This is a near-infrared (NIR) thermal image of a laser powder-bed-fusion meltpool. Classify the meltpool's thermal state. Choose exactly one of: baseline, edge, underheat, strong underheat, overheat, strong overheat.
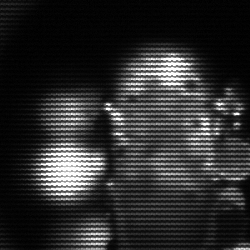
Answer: strong underheat